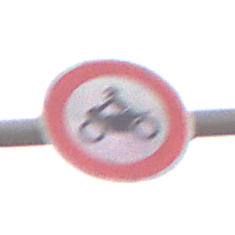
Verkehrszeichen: VerbotKraftraeder
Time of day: Midday
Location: Outdoor (RoadRail)
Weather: Overcast
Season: NotSpecified
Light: Natural